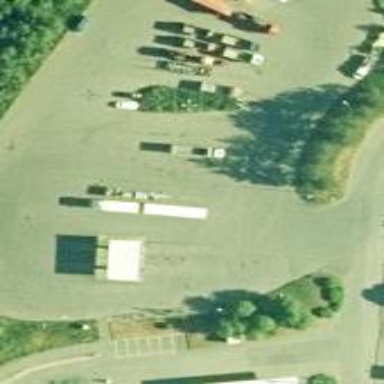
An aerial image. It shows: Parking area designated for trucks.